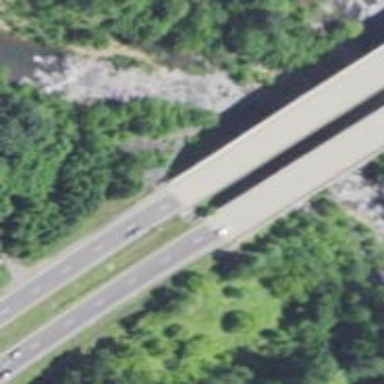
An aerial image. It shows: Trunk road bridge.